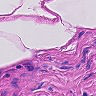
Metastatic tissue present: no